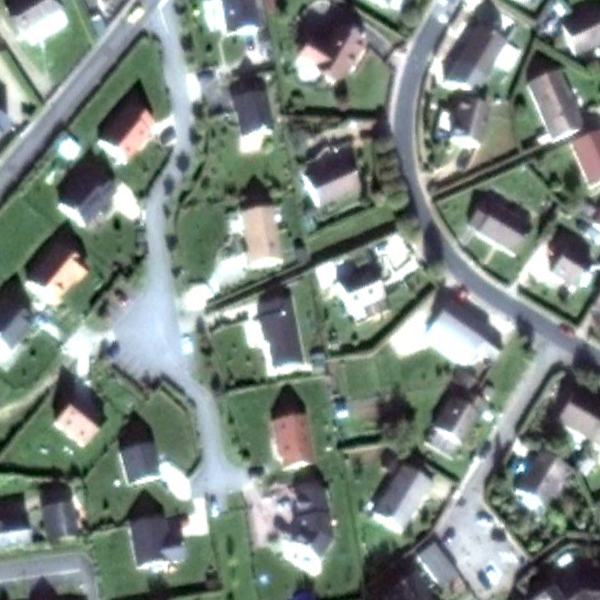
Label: MediumResidential